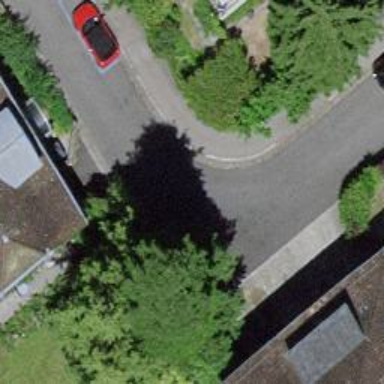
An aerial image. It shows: Sidewalk.